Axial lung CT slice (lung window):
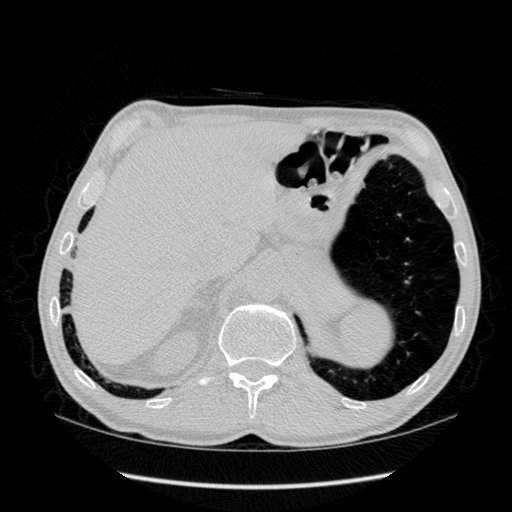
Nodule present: no